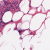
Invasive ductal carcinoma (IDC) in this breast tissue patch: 0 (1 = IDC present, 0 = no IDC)